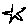
Label: star